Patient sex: M
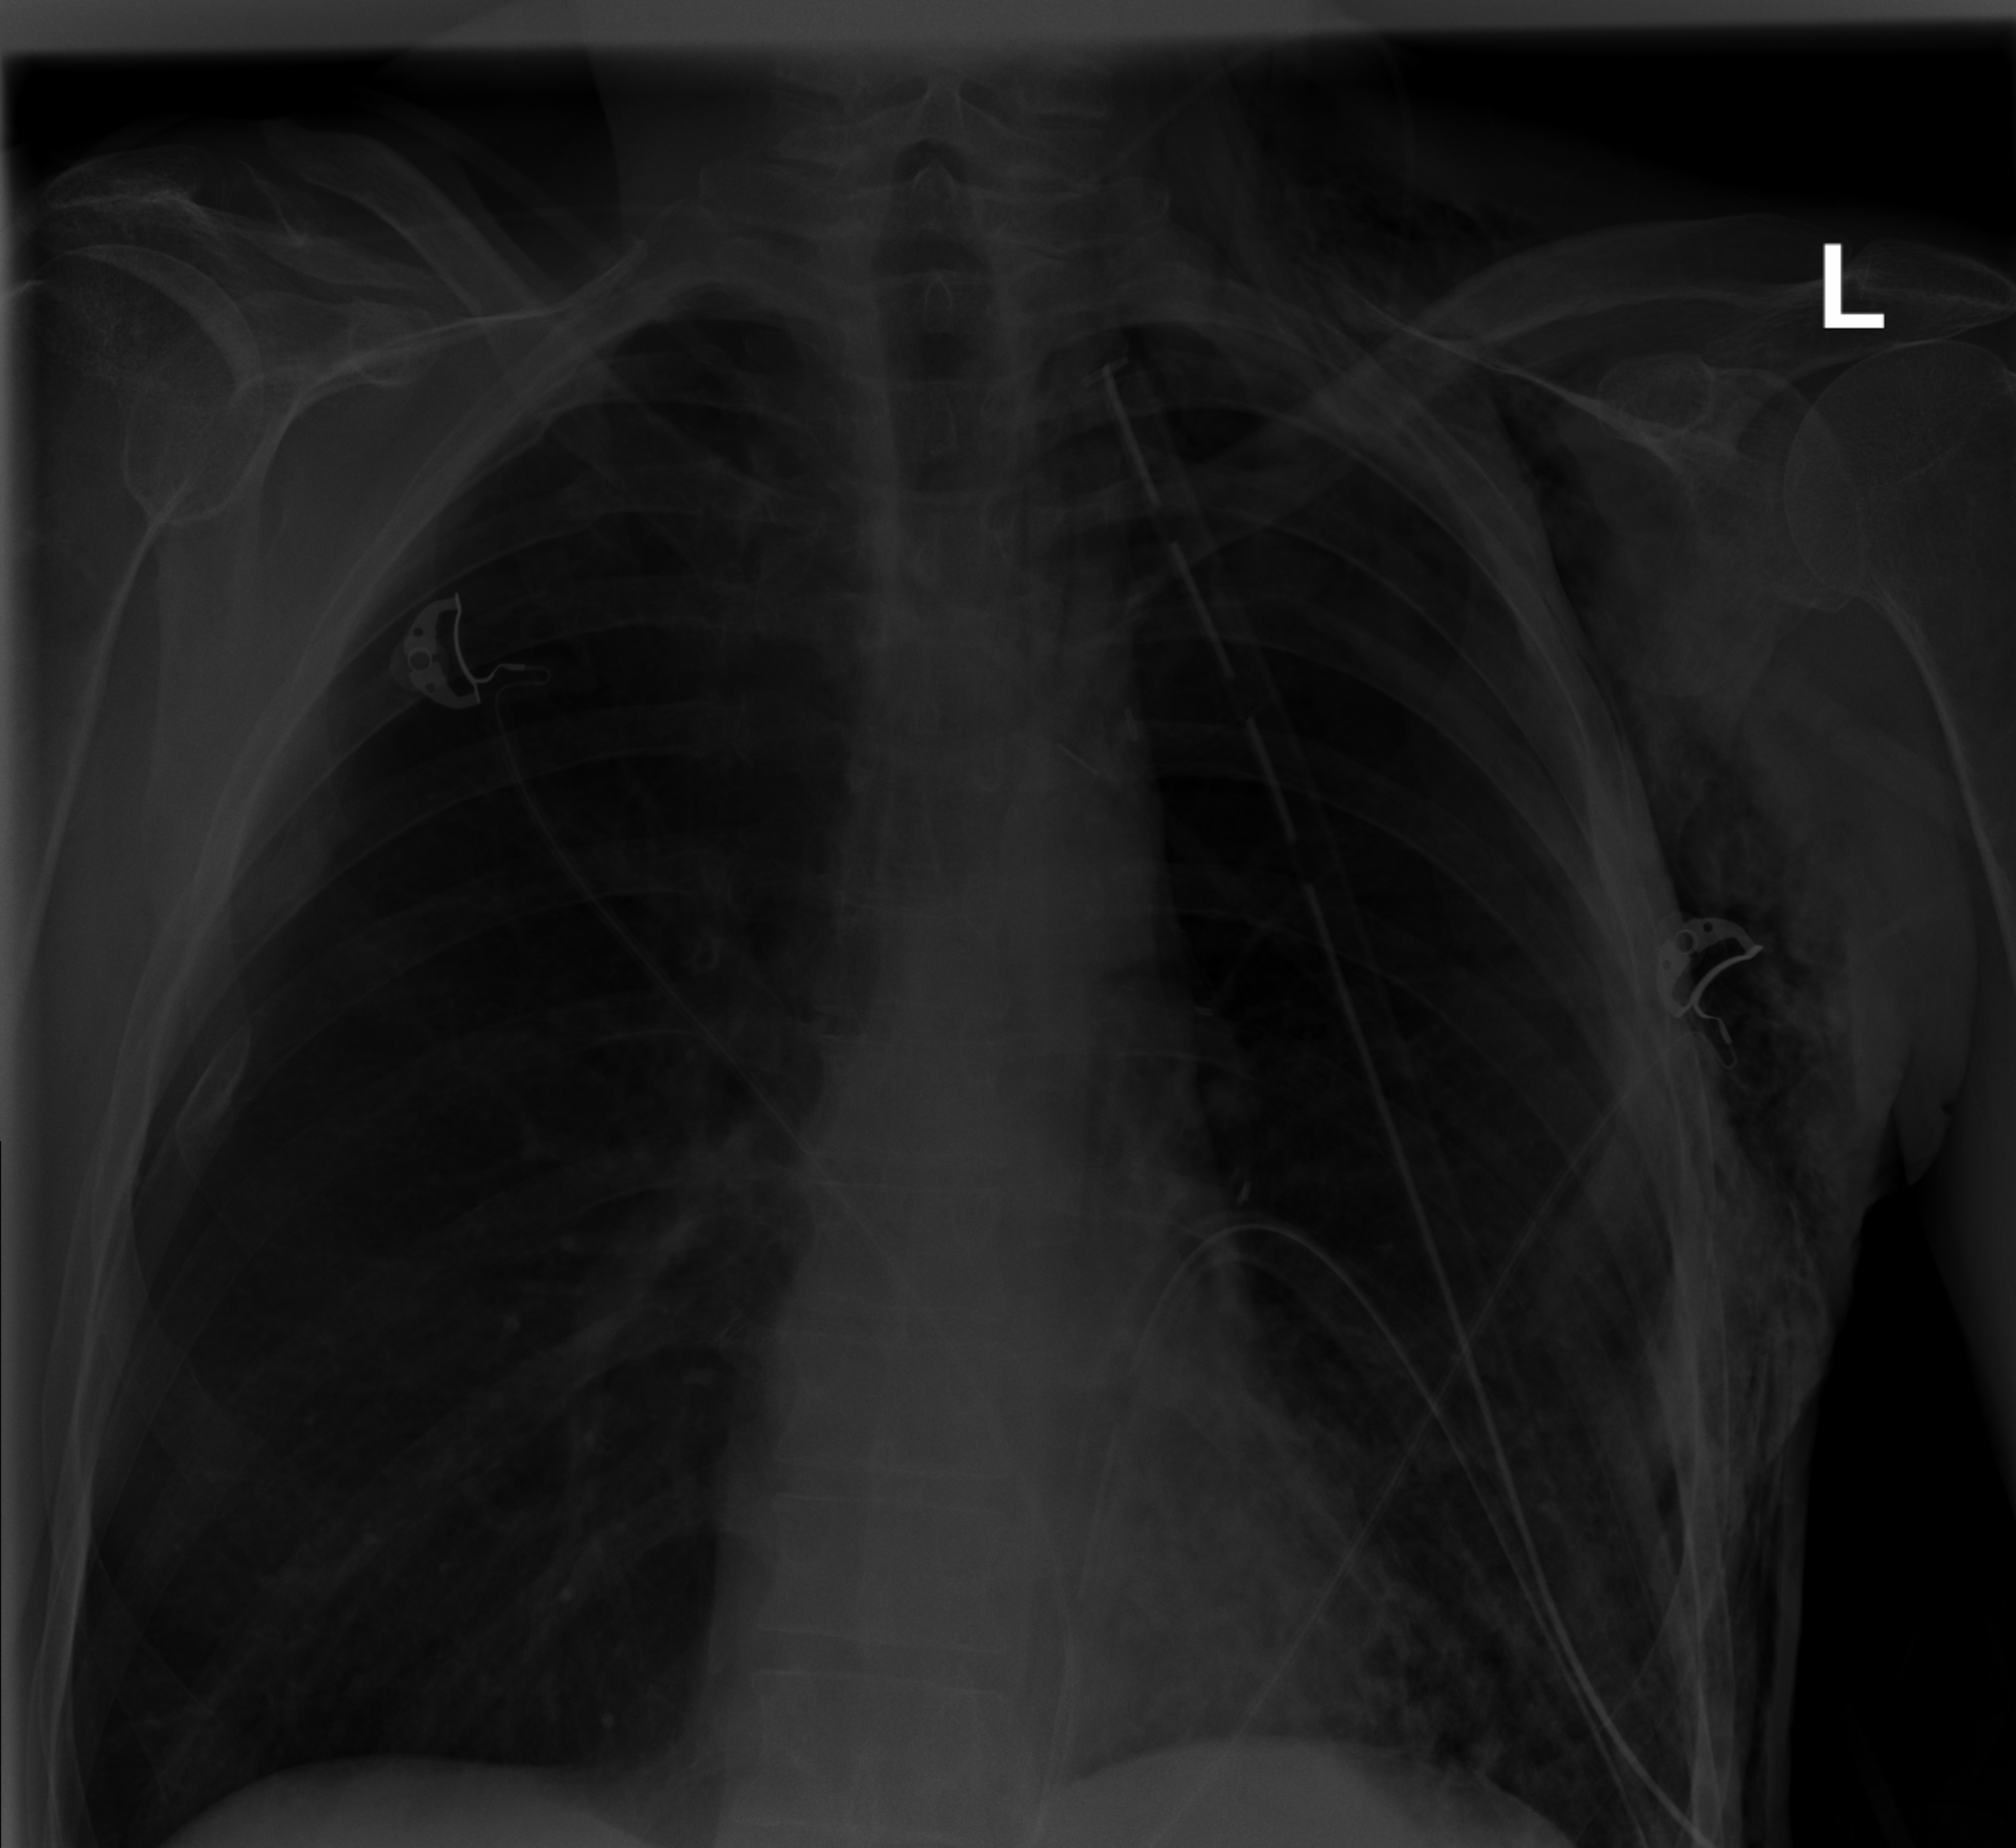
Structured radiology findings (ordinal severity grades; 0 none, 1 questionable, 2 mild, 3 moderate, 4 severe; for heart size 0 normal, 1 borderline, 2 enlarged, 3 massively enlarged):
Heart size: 0
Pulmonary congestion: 0
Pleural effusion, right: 0
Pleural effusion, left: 0
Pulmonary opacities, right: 0
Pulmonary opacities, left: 2
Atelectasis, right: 0
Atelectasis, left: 0